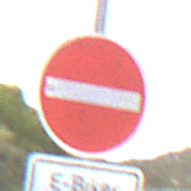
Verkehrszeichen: VerbotDerEinfahrt
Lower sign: BesondereFahrzeugeUndTransportgueter13
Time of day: Midday
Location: Outdoor (Nature)
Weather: Overcast
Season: NotSpecified
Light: Natural